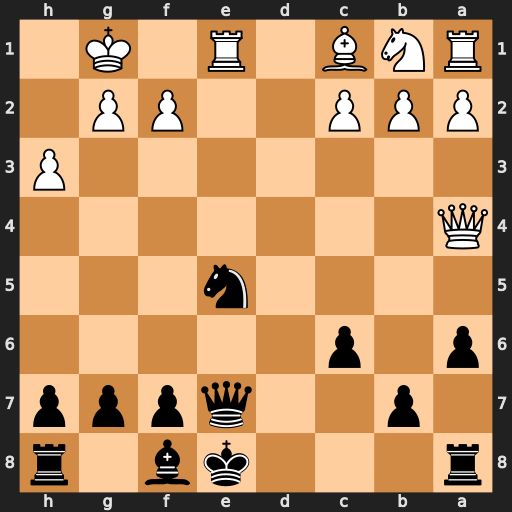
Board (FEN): r3kb1r/1p2qppp/p1p5/4n3/Q7/7P/PPP2PP1/RNB1R1K1
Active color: b
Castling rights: kq
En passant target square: -
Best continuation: Nf3+ gxf3 Qxe1+